Question: For <URL>, the tests do not pass on CircleCI but the tests pass locally. Why?
---
The <URL> shows failures for all 'FBSnapshotTestCase' tests. For example:
> testAdjustsFontSizeToFitWidth, ((comparisonSuccess__) is true) failed - Snapshot comparison failed: Error Domain=FBSnapshotTestControllerErrorDomain Code=1 "Unable to load reference image." UserInfo=0x7f85f36b0a50 {NSLocalizedFailureReason=, NSLocalizedDescription=Unable to load reference image., FBReferenceImageFilePathKey=/Users/distiller/TTTAttributedLabel/Example/TTTAttributedLabelTests/ReferenceImages_32/TTTAttributedLabelTests/testAdjustsFontSizeToFitWidth@2x.png}[...] testAttributedTruncationToken, ((comparisonSuccess__) is true) failed - Snapshot comparison failed: Error Domain=FBSnapshotTestControllerErrorDomain Code=1 "Unable to load reference image." UserInfo=0x7f85f35b06d0 {NSLocalizedFailureReason=, NSLocalizedDescription=Unable to load reference image., FBReferenceImageFilePathKey=/Users/distiller/TTTAttributedLabel/Example/TTTAttributedLabelTests/ReferenceImages_32/TTTAttributedLabelTests/testAttributedTruncationToken@2x.png}
However, the same tests pass locally:

On CircleCI the tests use the 'ReferenceImages_32' directory, which does not exist:
'''
/Users/distiller/TTTAttributedLabel/Example/TTTAttributedLabelTests/ReferenceImages_32/TTTAttributedLabelTests/testAdjustsFontSizeToFitWidth@2x.png
'''
However, the images do exist in 'ReferenceImages_64'. I expect the '_64' directory to be used because the 'circle.yml' file specifies to use the iPhone 6 simulator:
'''
dependencies:
pre:
- xcrun instruments -w "iPhone 6 (8.3 Simulator)" || exit 0
override:
- sudo gem install cocoapods xcpretty obcd -N
- pod install --project-directory=Example
test:
override:
- set -o pipefail && xcodebuild -workspace 'Example/Espressos.xcworkspace' -scheme 'Espressos'
-sdk iphonesimulator -destination "platform=iOS Simulator,name=iPhone 6"
GCC_INSTRUMENT_PROGRAM_FLOW_ARCS=YES GCC_GENERATE_TEST_COVERAGE_FILES=YES clean test | xcpretty -c
--report junit --output ${CIRCLE_TEST_REPORTS}/junit.xml
'''
- - - <URL>
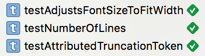
Answer: Have you tried running the build without the cache? This often fixes these kinds of issues for me. To build without cache, just click the button at the top right.